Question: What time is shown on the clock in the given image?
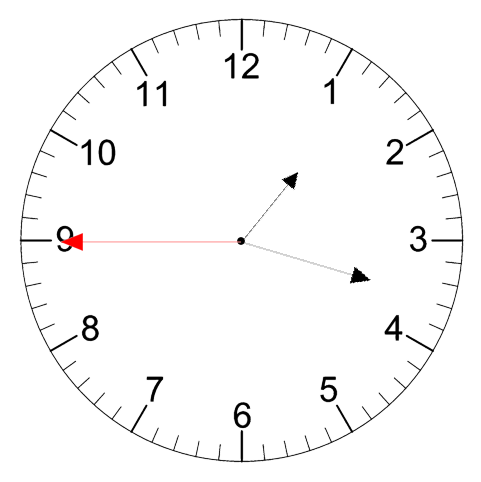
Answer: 01:17:45